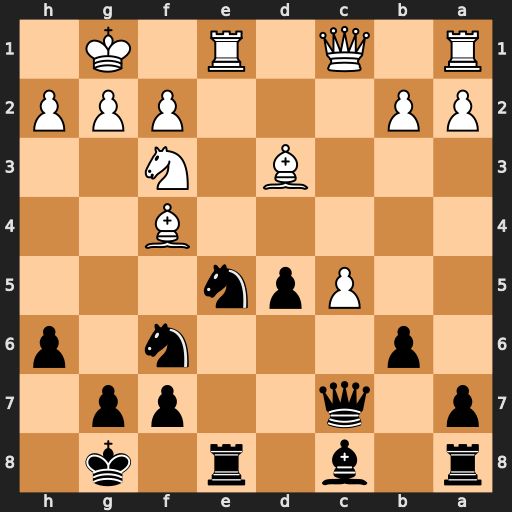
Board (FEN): r1b1r1k1/p1q2pp1/1p3n1p/2Ppn3/5B2/3B1N2/PP3PPP/R1Q1R1K1
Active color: b
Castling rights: -
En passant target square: -
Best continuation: Nxf3+ gxf3 Rxe1+ Qxe1 Qxf4